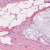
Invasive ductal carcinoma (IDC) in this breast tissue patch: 0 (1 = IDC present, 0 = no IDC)